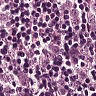
Metastatic tissue present: yes